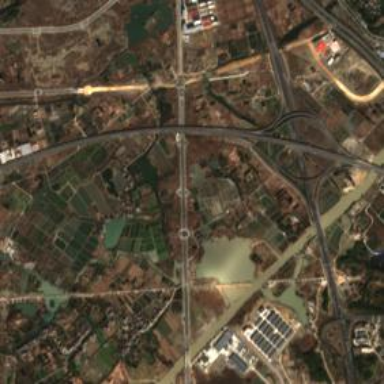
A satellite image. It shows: Motorway junction.